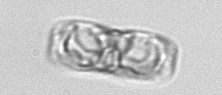
Label: pennate_morphotype1